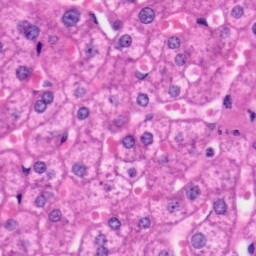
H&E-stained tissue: Liver